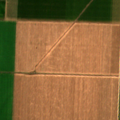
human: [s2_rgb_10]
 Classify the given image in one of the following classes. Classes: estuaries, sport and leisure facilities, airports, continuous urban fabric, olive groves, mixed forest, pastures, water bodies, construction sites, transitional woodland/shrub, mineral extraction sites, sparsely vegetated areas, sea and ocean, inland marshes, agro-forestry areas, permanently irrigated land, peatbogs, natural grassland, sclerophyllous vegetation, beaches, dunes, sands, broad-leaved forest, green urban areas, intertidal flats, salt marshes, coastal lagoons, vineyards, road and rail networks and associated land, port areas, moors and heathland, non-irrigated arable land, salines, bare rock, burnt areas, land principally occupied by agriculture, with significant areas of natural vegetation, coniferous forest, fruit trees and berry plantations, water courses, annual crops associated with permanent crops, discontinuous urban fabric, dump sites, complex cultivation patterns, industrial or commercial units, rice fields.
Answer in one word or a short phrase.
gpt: non-irrigated arable land